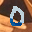
Label: 0